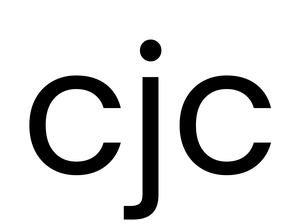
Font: Poppins-Regular